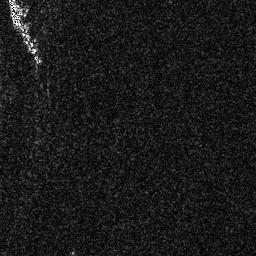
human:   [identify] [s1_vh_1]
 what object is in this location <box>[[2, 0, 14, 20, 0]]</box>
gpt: <ref>1 medium ship at the top left</ref>